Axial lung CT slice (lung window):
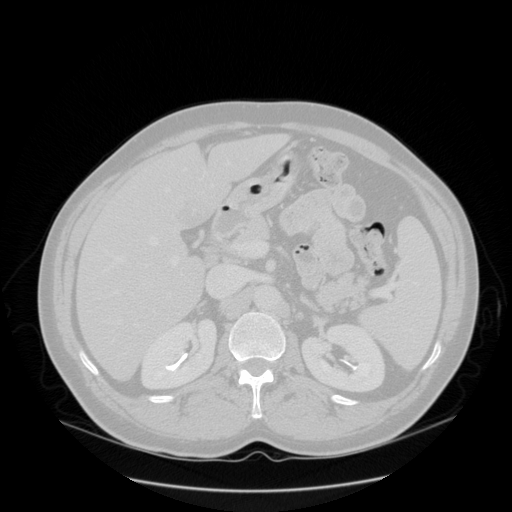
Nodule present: no